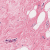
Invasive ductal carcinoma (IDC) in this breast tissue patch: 0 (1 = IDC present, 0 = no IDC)